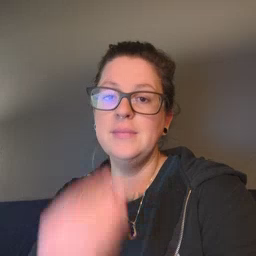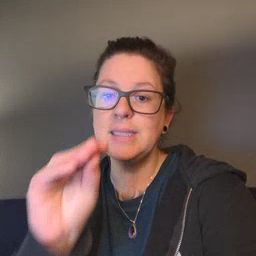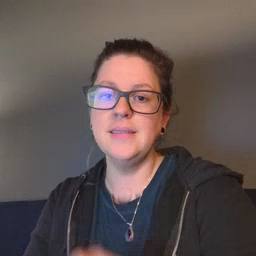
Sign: kiss